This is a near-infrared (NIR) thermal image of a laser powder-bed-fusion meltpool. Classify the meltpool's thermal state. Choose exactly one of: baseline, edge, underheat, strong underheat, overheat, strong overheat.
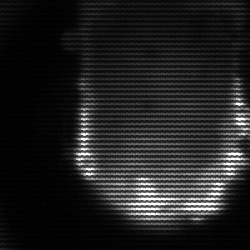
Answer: baseline